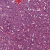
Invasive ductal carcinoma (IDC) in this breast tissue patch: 1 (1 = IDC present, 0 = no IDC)